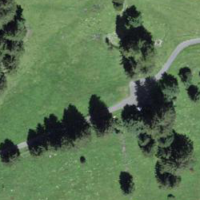
EUNIS habitat code: 45
Species observed at this site:
Colias croceus